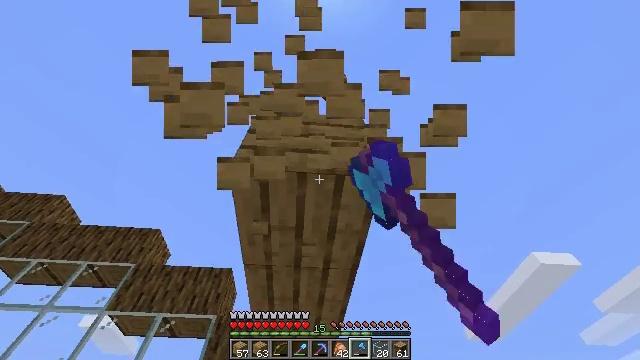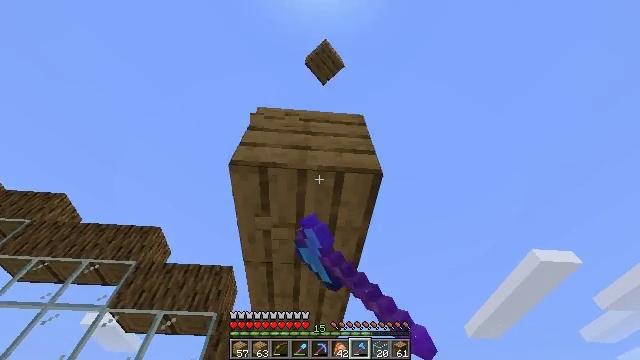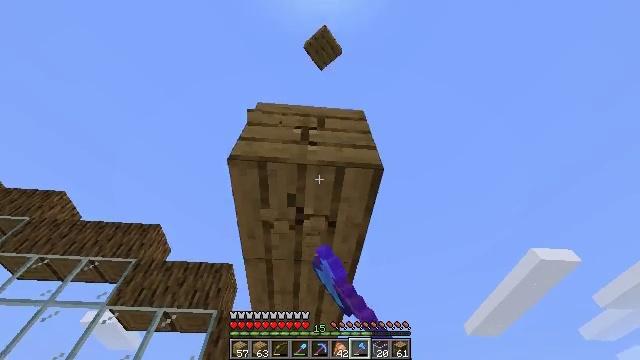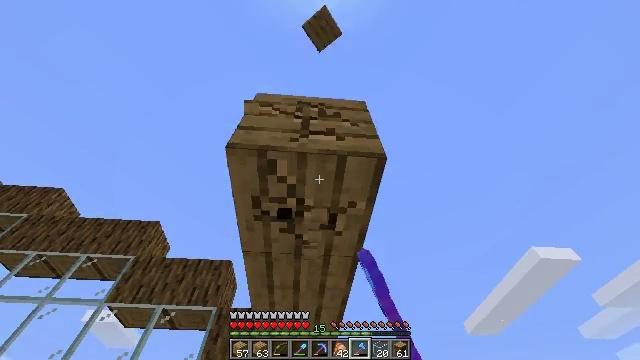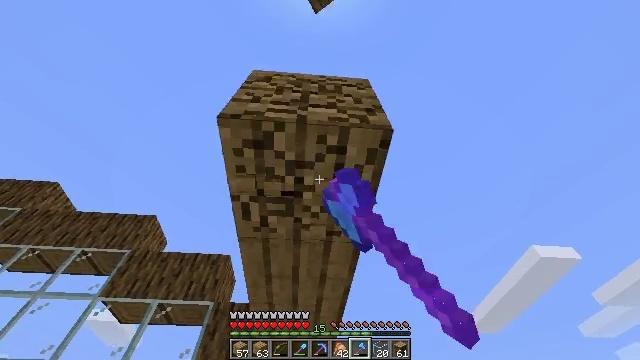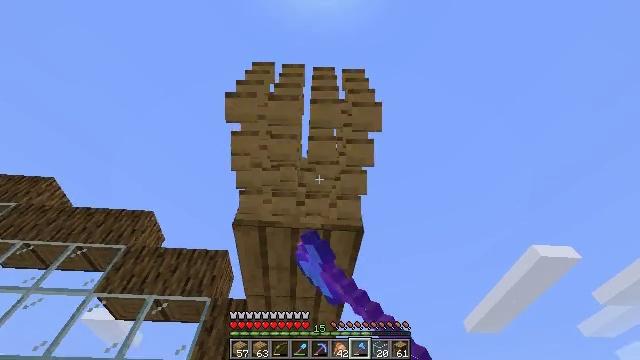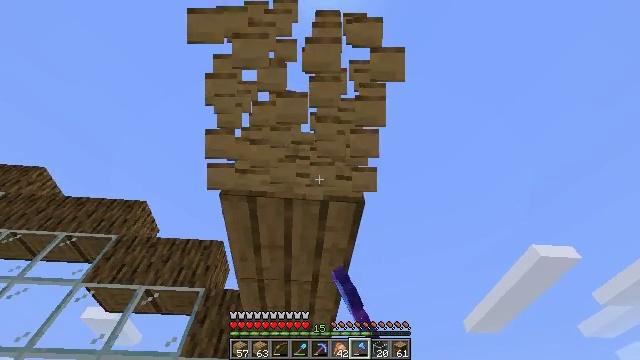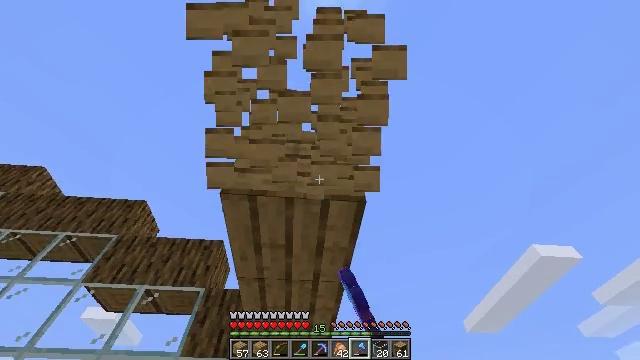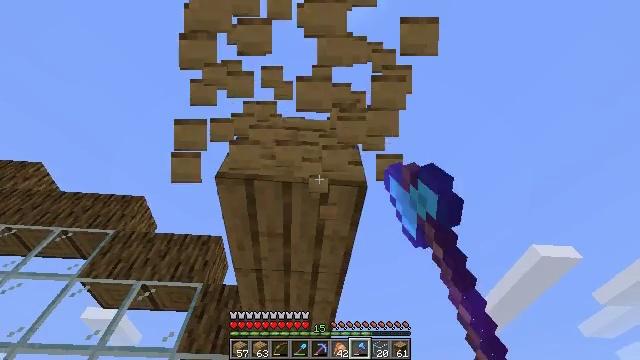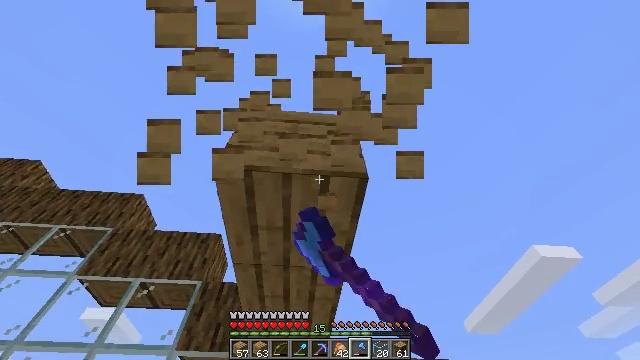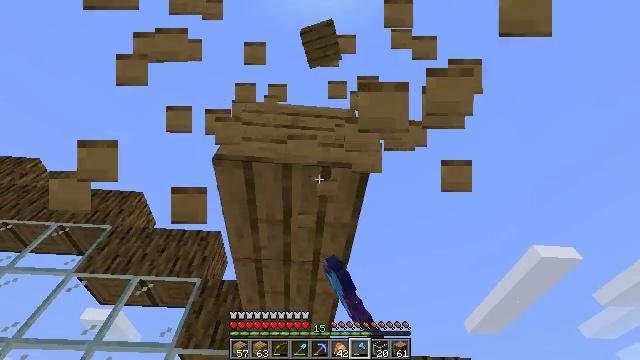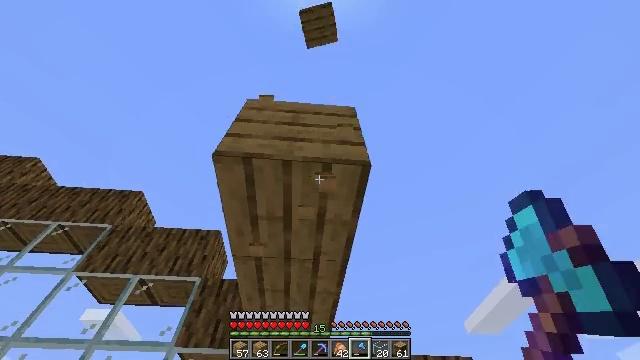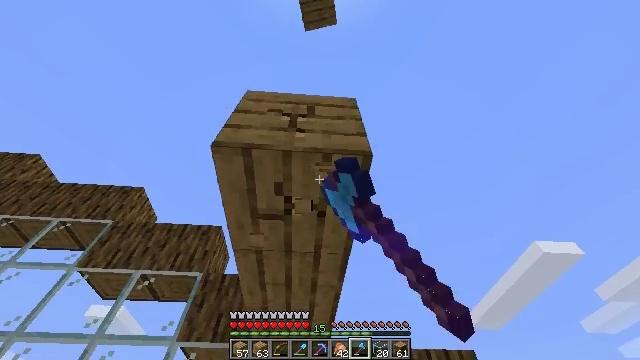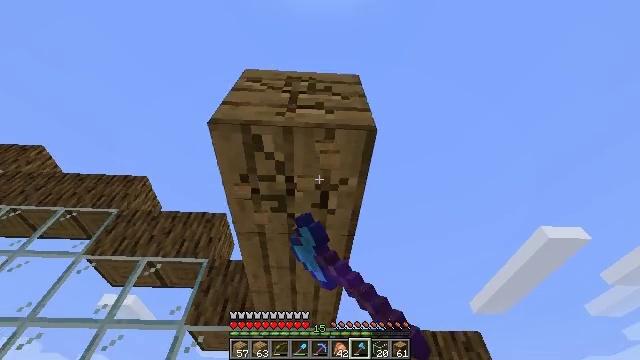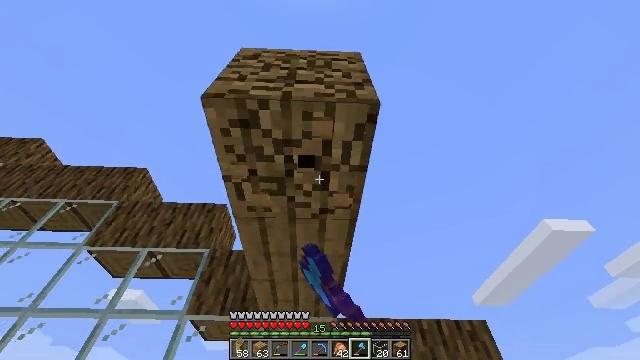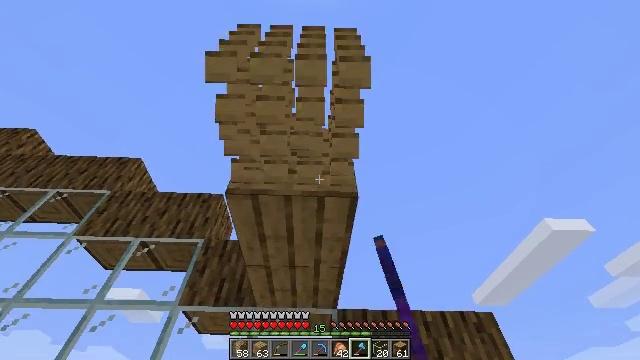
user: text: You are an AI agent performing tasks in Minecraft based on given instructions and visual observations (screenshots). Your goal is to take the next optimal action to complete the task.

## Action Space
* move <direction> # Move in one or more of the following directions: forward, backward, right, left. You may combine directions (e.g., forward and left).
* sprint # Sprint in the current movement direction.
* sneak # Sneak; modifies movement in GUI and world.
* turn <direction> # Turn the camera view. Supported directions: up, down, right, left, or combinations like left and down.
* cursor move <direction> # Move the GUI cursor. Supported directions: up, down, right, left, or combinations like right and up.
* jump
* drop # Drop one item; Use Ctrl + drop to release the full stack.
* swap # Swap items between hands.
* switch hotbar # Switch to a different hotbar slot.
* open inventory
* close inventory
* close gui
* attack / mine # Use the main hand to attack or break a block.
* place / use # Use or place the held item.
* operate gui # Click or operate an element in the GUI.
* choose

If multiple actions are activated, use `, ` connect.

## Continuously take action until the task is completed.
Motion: motion action
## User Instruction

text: Break the existing planks.
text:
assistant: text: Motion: attack / mine
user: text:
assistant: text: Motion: move forward, attack / mine
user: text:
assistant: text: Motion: move forward, attack / mine
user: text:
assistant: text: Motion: move forward, attack / mine
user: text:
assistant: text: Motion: move forward, attack / mine
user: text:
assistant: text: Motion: move forward, attack / mine
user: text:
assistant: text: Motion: attack / mine
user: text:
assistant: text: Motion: attack / mine
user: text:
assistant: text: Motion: attack / mine
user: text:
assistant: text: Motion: attack / mine
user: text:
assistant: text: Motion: attack / mine
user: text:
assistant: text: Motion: move forward, attack / mine
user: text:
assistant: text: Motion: move forward, turn left and down, attack / mine
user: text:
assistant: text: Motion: move forward, turn down, attack / mine
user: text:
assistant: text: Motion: move forward, attack / mine
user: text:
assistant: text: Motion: attack / mine
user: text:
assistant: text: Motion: attack / mine
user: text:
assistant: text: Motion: attack / mine
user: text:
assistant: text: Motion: attack / mine
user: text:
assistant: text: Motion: attack / mine
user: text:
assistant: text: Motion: attack / mine
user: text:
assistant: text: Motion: attack / mine
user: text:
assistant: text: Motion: move forward, attack / mine
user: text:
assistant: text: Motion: move forward, attack / mine
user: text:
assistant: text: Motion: move forward, attack / mine
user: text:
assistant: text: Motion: attack / mine
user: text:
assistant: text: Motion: attack / mine
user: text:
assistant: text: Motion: attack / mine
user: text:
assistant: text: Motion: attack / mine
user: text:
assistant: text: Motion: turn left, attack / mine